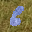
Label: 6